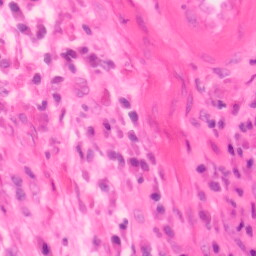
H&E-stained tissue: Colon